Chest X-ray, PA view. Patient: 35 years old, sex F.
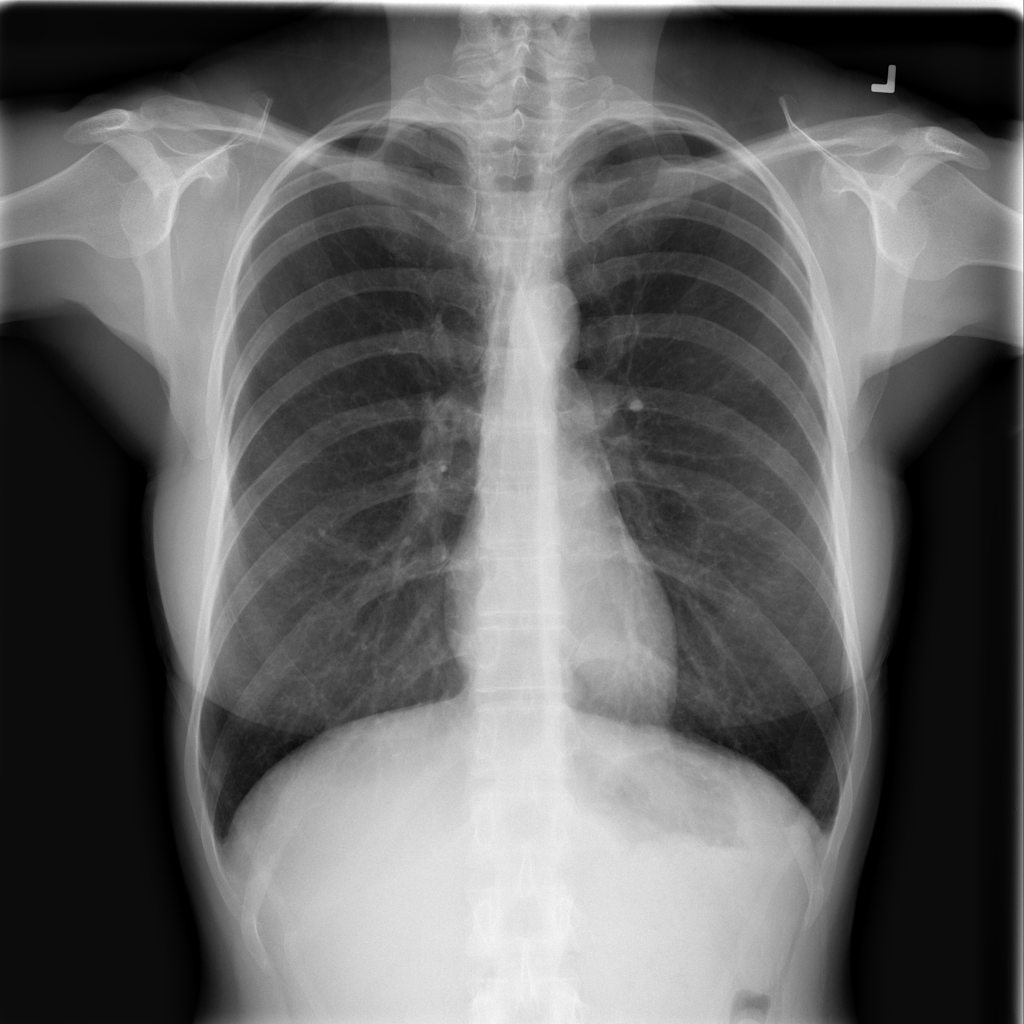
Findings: No Finding